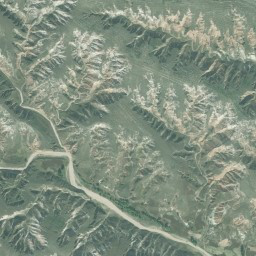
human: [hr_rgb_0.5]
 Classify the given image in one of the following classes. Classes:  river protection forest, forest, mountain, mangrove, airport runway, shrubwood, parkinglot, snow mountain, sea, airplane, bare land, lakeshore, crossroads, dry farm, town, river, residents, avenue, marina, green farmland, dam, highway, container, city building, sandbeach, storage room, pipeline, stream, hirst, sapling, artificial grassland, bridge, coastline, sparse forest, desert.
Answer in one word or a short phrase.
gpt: mountain